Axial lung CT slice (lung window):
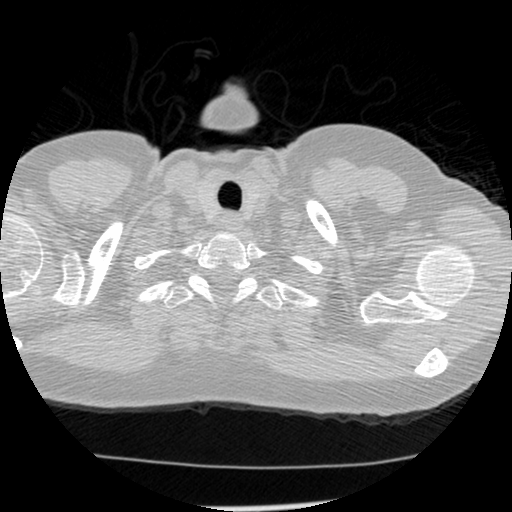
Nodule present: no